Question: I need to create a textblock that is completely filled with a repeating text.
The font size should change as well so approximately the same number of characters are displayed no matter the textblock size.
I have the following code:
'''
<TextBlock
Name="Watermark"
Background="White"
FontSize="14"
Foreground="DarkGray"
TextWrapping="WrapWithOverflow" />
'''
And the related code-behind:
'''
// Really bad function...
void GenerateWatermarks()
{
if (string.IsNullOrWhiteSpace(watermarkString))
{
return;
}
var builder = new StringBuilder();
for(int i = 0; i < 50; i++)
{
builder.Append(watermarkString);
}
Watermark.Text = builder.ToString();
}
'''
Here is an example of what I would like to get :

The text is generated in large quantity to fit the whole textblock, but if a resize occurs, the text nor the font size evolve
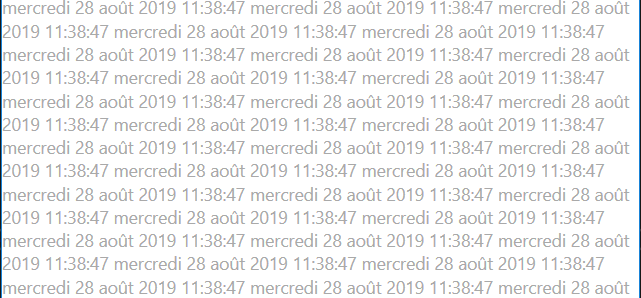
Answer: try placing TextBlock into a Viewbox with Stretch set to 'Fill' or 'UniformToFill'
'''
<Viewbox StretchDirection="Both" Stretch="Fill">
<TextBlock
Name="Watermark"
Background="White"
FontSize="14"
Foreground="DarkGray"
TextWrapping="WrapWithOverflow"
Width="480" Height="320"/>
</Viewbox>
'''
<URL>